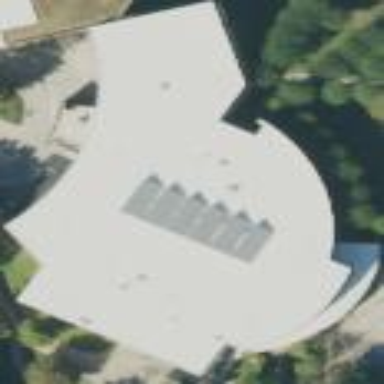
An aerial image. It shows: Library building.